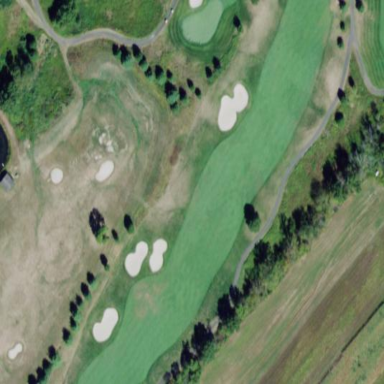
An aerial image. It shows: Area of rough grass used for golf.